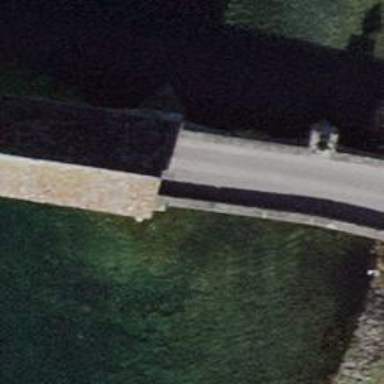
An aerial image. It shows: Viaduct bridge with arch structure.